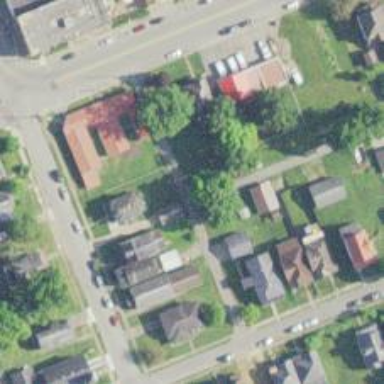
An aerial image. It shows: Alleyway designated as service road.